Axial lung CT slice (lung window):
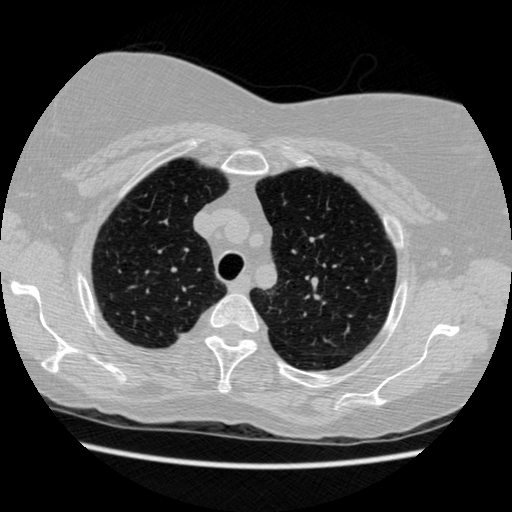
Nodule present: no